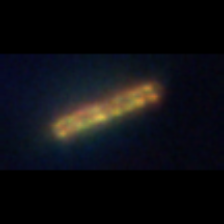
Taxon: Chaetoceros
Group: Diatoms